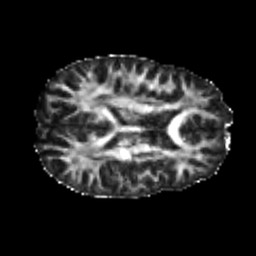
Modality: FA
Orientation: axial
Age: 23
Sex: male
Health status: healthy
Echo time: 0.074 s